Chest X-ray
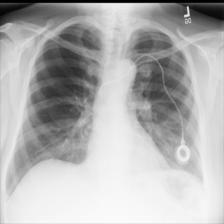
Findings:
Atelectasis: negative
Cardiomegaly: negative
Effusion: negative
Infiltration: negative
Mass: negative
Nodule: negative
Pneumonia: negative
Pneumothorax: negative
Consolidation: negative
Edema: negative
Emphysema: negative
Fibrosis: negative
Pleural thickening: negative
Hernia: negative